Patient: sex M, age 57
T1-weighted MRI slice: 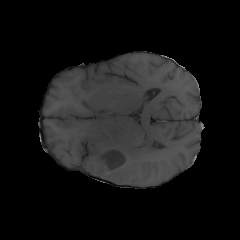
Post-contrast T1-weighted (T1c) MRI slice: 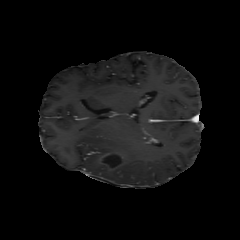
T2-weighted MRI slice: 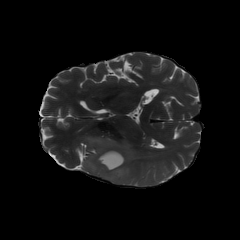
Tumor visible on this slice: yes
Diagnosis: Glioblastoma, IDH-wildtype
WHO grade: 4